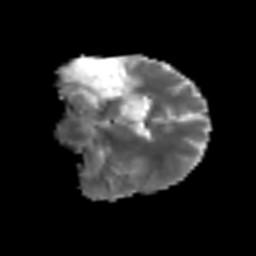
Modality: MD
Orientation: coronal
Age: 39
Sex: male
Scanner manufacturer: siemens
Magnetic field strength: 3 T
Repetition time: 3.2 s
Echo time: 0.081 s